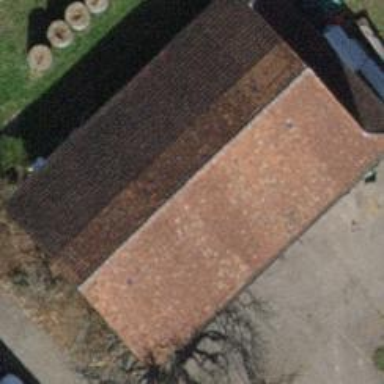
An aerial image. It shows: Rural barn.